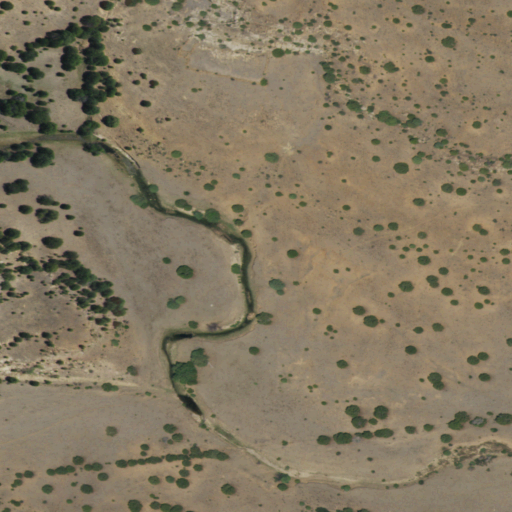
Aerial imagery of valley in New Mexico named Chavez Canyon containing shrub and grassland